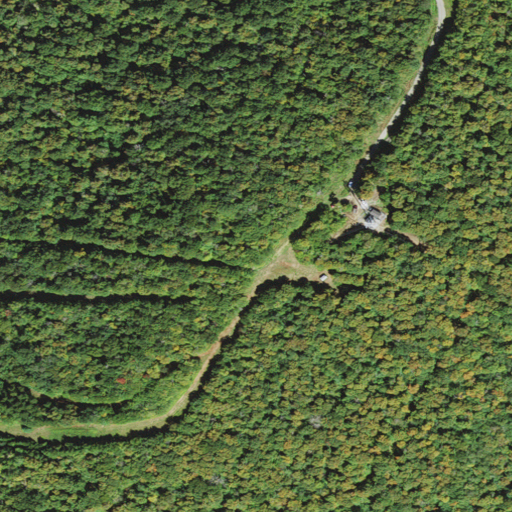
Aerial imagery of mountain in Vermont named Prospect Mountain containing only deciduous forest